Question: I'm trying to understand why Windows Phone shrinks the font size when text is within a table cell and the table isn't 100%/nested.
The screen capture below is of a rendering test email I'm developing. In this case I sent the email template to a Windows Phone 8.1 device (SDK emulator image), and the problem I'm describing is clearly evident:

All the other tables that feature text are 100% width and the font size appears normally, but for the test results table that isn't 100% and uses table nesting, the font size has been shrunk to a very small factor. No matter I do I can't get it to be rendered at its intended size.
This only happens when using an EAS (Exchange ActiveSync) based mailbox i.e. Exchange because the rendering engine isn't the same as POP3/IMAP accounts.
Here's what I've tried that doesn't work:
- - -
I've looked at several other similar posts on Stack Overflow about the problem and all the suggestions don't seem to work here. For reference here's the code I'm developing and what produces the behavior above.
<URL>
Any advice?
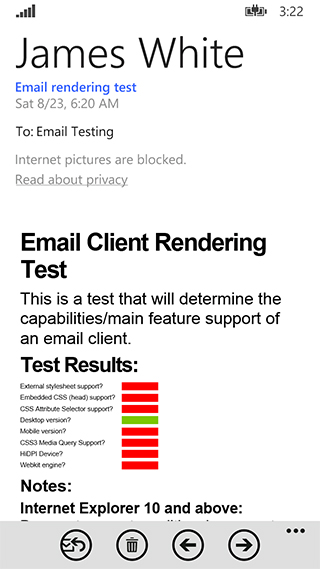
Answer: After testing many different table layout techniques, I've come to the conclusion that its due to tables having pixel based widths. Using percentages, the email displays correctly.
More can be found here:
<URL>